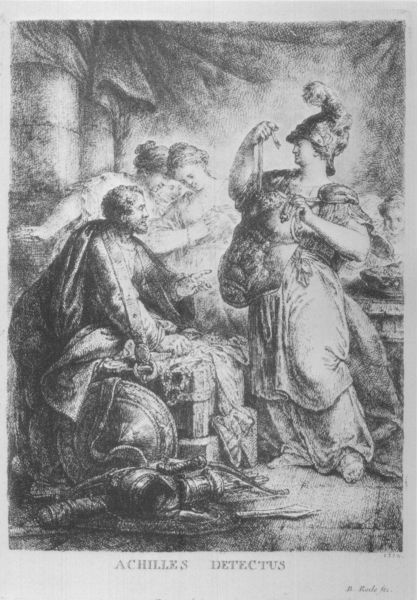
Titel: Achilles unter den Töchtern des Lykomedes von Odysseus erkannt (Erste Fassung)
Künstler: Bernhard Rode
Standort: Kiel
Institution: Kunsthalle zu Kiel der Christian-Albrechts-Universität
Schlagwörter: baum, blätter, dunkel, feder, gott, hand, held, laub, mann, schatten, umhang, weiß, frauen, menschen, sitzen, frau, frisur, geste, grau, hell, hintergrund, hut, kleid, licht, männer, profil, schmuck, schwarz, szene, säule, säulen, zeichnung, tuch, haube, rock, bart, hose, barock, falten, federn, gesicht, rahmen, rembrandt, stehen, stein, innenraum, vorhang, boden, figur, gewand, gold, mantel, pose, sitzend, kind, blatt, perlen, schultern, affe, frucht, federbusch, schrift, bogen, hosen, kette, grafik, graphik, schattierung, krieg, column, hat, men, people, soldiers, sword, thron, white, women, black, dress, grey, hair, old, painting, sit, woman, draperie, bett, print, metall, floor, unscharf, eisen, schild, tusche, kanone, truhe, panzer, gerüst, antike, fuss, geld, druck, druckgraphik, lithographie, druckgrafik, schwarz weiß, radierung, stich, titel, illustration, text, waffen, soldat, beschriftung, schlange, aquatinta, bleistift, kiste, helm, geschenk, mythologie, göttin, ritter, rüstung, buchseite, sandale, brustpanzer, feather, verschwommen, beute, antik, griechen, götter, man, mythology, roman, toga, tree, mythos, sage, krieger, griechenland, perseus, reichtum, ritterrüstung, armor, helmet, knight, speer, drawing, kupferstich, black and white, ferse, graphic, sketch, köcher, athene, beard, minerva, heroisch, pfeil, druch, schatz, diana, pfeile, rope, schutz, scene, athena, kriegerin, heroen, göttinnen, ancient, cape, family, handzeichnung, latein, troja, pallas, pencil, war, silberstift, finger, antiquity, goddess, godess, sandals, shield, ficken, keid, besiegt, weisheit, heroismus, hur, matel, achilles, togas, bow, sticj, heml, latin, garfik, achill, mann bart, greece, guerrier, jjjj, brustharnisch, herone, achille, defectus, detectus, llll, reproduzierender stich, schlechte qualität des bildes, sheild, 19th century, victoria, weapons, treasure, achilles detectus, minverva, conquest, shild, greed, grece, grecian, rembrendt, had, frau helm, handel, chestplate, disrobing, wearing armor, micheal angelo, angelo, achilis heel, achilles heel, detctus, schmuck+#, achiles, mannrüstung, grec, greace, kschatz, faruen, epopee, odyssee, homerique, homere, ee